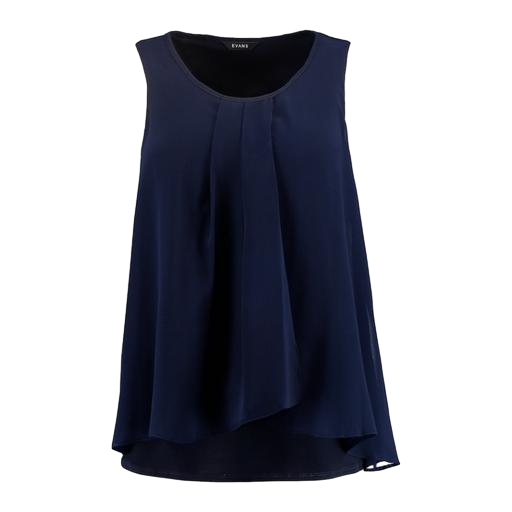
blue sleeveless top asymmetrical overlay, blue pleated-front georgette top, blue sleeveless layered hi-lo top, white background